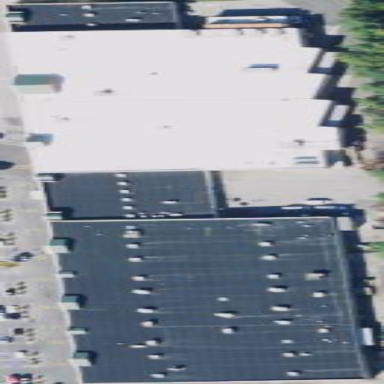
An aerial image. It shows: Retail building.